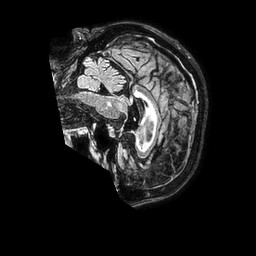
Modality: FLAIR
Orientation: sagittal
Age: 77
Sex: female
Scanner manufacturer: philips
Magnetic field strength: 1.5 T
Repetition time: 4.8 s
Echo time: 0.38 s